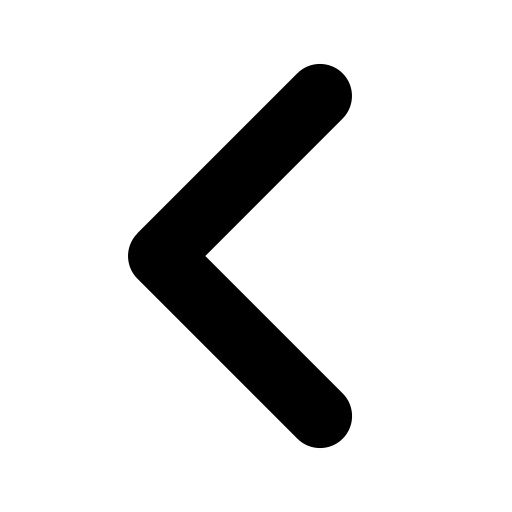
Tags: icon, FontAwesome, fa-icon, solid, angle, left